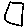
Label: square